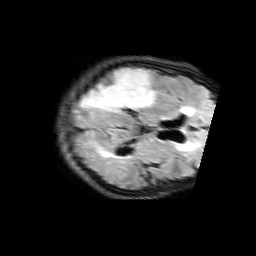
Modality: FLAIR
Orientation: axial
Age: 65
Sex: male
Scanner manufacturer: philips
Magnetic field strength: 3 T
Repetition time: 11 s
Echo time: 0.12 s